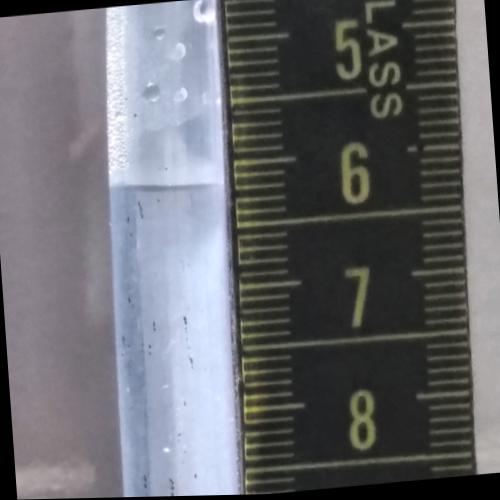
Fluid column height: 6.2 cm